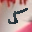
Label: 5